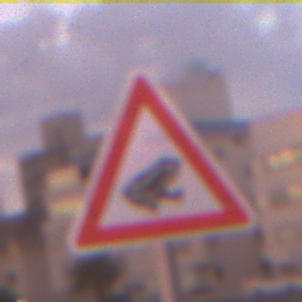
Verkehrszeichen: AmphibienwanderungLinks
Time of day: SunriseSunset
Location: Outdoor (Urban)
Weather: PartlyCloudy
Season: NotSpecified
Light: Natural